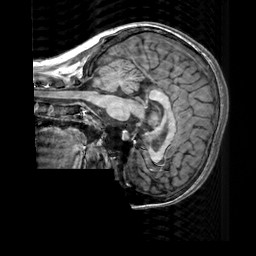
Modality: T1w
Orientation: sagittal
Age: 20
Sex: female
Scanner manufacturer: siemens
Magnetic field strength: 3 T
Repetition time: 2.3 s
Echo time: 0.00303 s